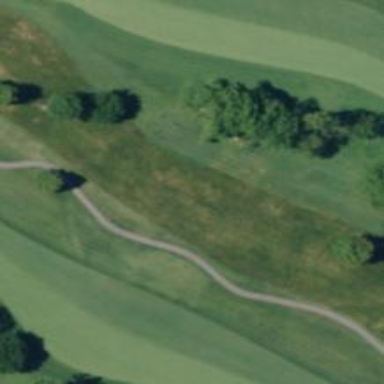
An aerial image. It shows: Path designated for golf carts.